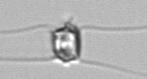
Label: Chaetoceros_didymus